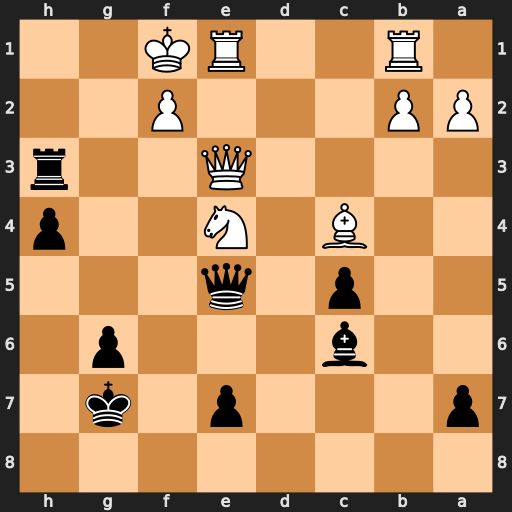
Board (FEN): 8/p3p1k1/2b3p1/2p1q3/2B1N2p/4Q2r/PP3P2/1R2RK2
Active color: b
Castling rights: -
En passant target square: -
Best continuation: Rxe3 Rxe3 Bxe4 Bd3 Bxd3+